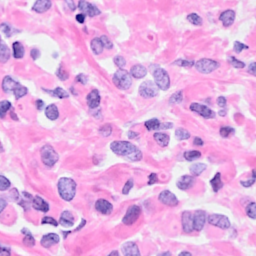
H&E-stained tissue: Breast